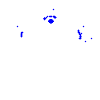
Particle: electron